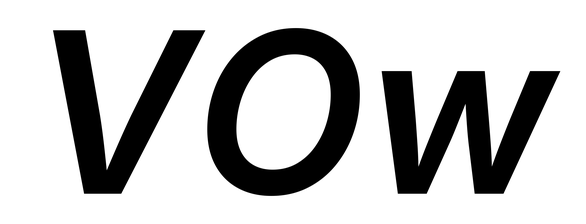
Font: Inter-Italic_SemiBold_Italic